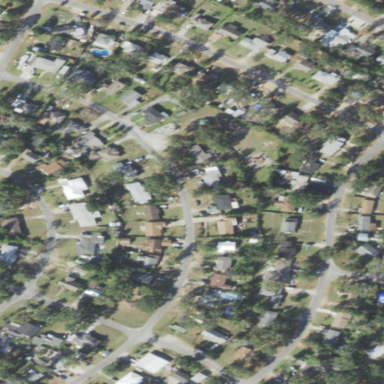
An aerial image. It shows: This residential area consists of single-family homes.